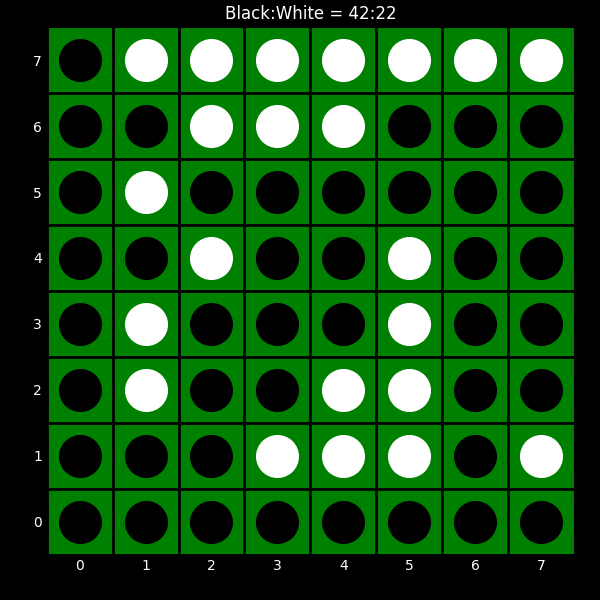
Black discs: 42
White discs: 22